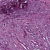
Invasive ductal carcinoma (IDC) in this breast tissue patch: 1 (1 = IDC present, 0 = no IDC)